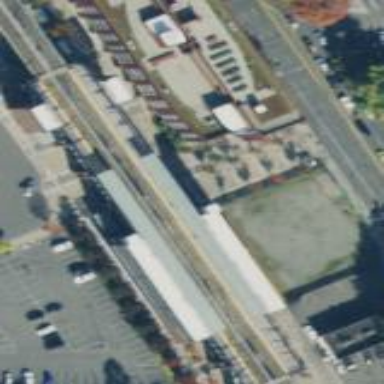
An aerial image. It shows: Bridge with light rail platform. The platform includes shelter for public transport users.